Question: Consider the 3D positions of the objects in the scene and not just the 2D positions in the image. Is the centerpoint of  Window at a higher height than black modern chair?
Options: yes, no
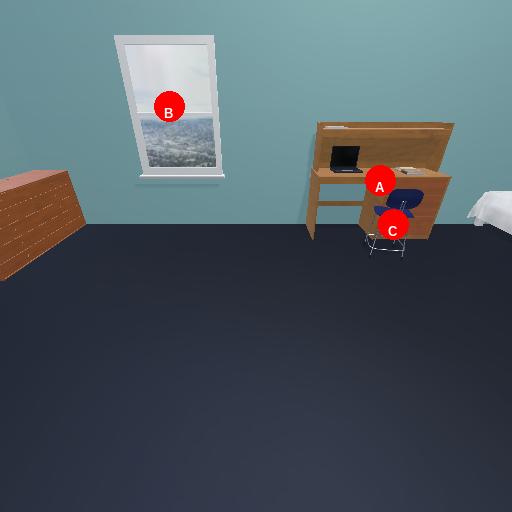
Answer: yes